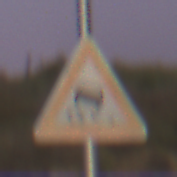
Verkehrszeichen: SchleuderOderRutschgefahr
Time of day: Dawn
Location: Outdoor (RoadRail)
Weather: Clear
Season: NotSpecified
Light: Natural